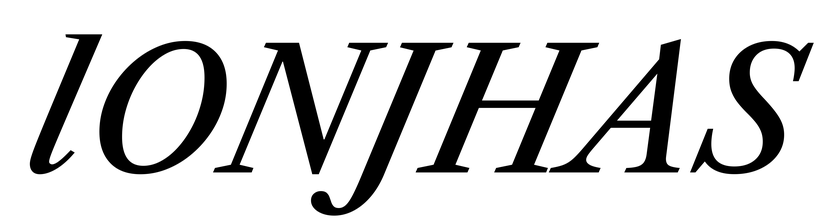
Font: LibreCaslonText-Italic_Medium_Italic